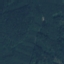
Land use / land cover class: Forest